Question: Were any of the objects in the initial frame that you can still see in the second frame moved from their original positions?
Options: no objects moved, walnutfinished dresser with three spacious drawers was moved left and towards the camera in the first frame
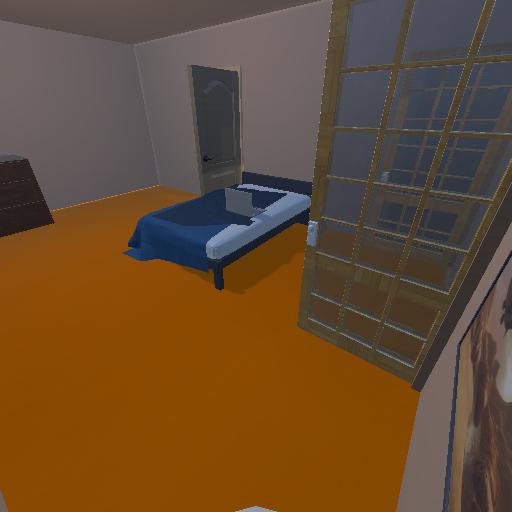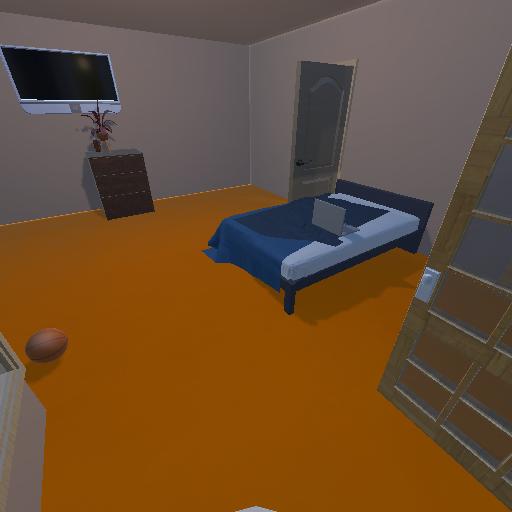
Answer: no objects moved